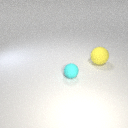
small cyan rubber sphere to the left of large yellow rubber sphere